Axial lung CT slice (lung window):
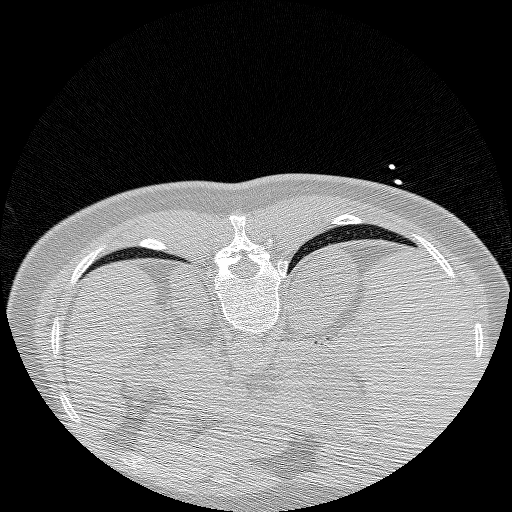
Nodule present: no